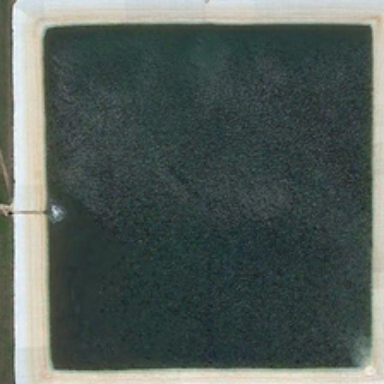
The pond is square in shape .